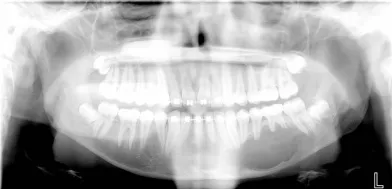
Orthopantomography showed long mandibular circular
lesion involving several lower jaw teeth.
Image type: radiology (x_ray)